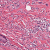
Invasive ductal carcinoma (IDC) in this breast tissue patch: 1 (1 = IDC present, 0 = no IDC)